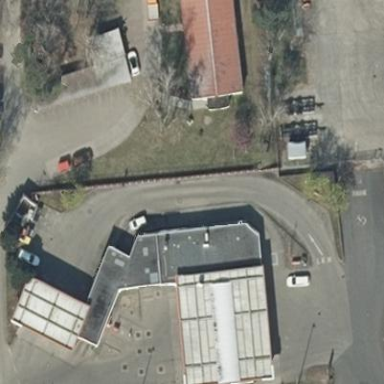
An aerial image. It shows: Kiosk at retail fuel amenity.